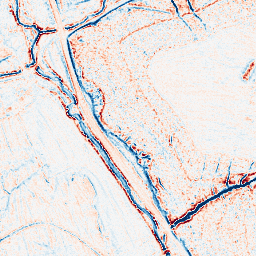
Category: edge_preserving
Decomposition family: anisotropic_diffusion
Decomposition parameters: iterations: 20
kappa: 30
gamma: 0.05
Upsampling method: sinc_hamming
Upsampling parameters: scale: 2
kernel_size: 4
Upsampling scale: 2